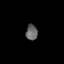
Tissue: skin
Cell type: Epithelial cells
Senescence score: 0.2841
Nuclear area (px): 181
Mean DAPI intensity: 99.044